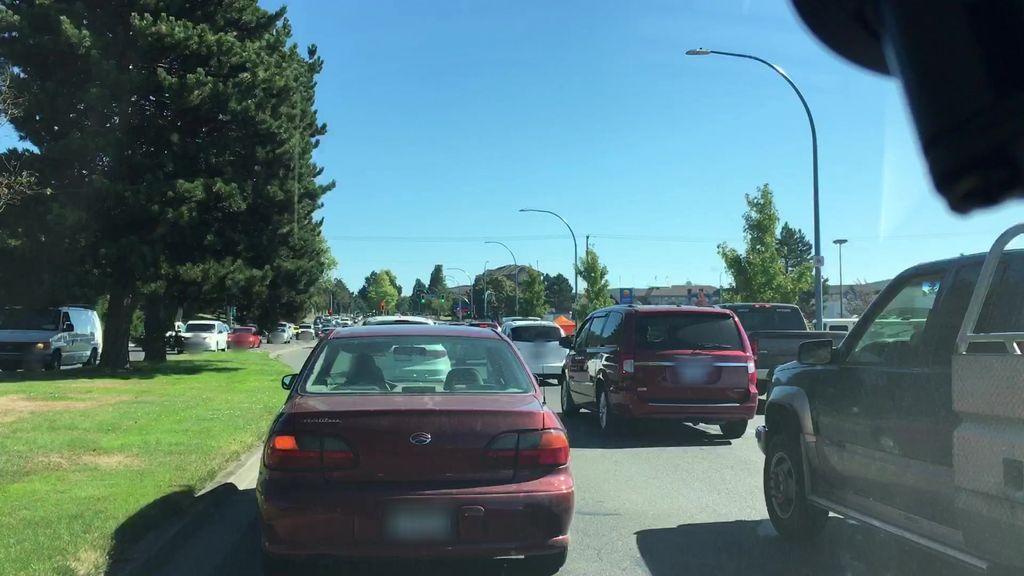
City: victoria